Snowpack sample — Snodgrass Mountain, Crested Butte, Colorado (2/4/25, 12:06 PM MST)
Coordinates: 38.923, -106.968
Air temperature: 35 °F
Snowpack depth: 80 cm
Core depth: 30 cm
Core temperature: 35.6 °F
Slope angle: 14°, slope face: 78°
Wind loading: low
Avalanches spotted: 0
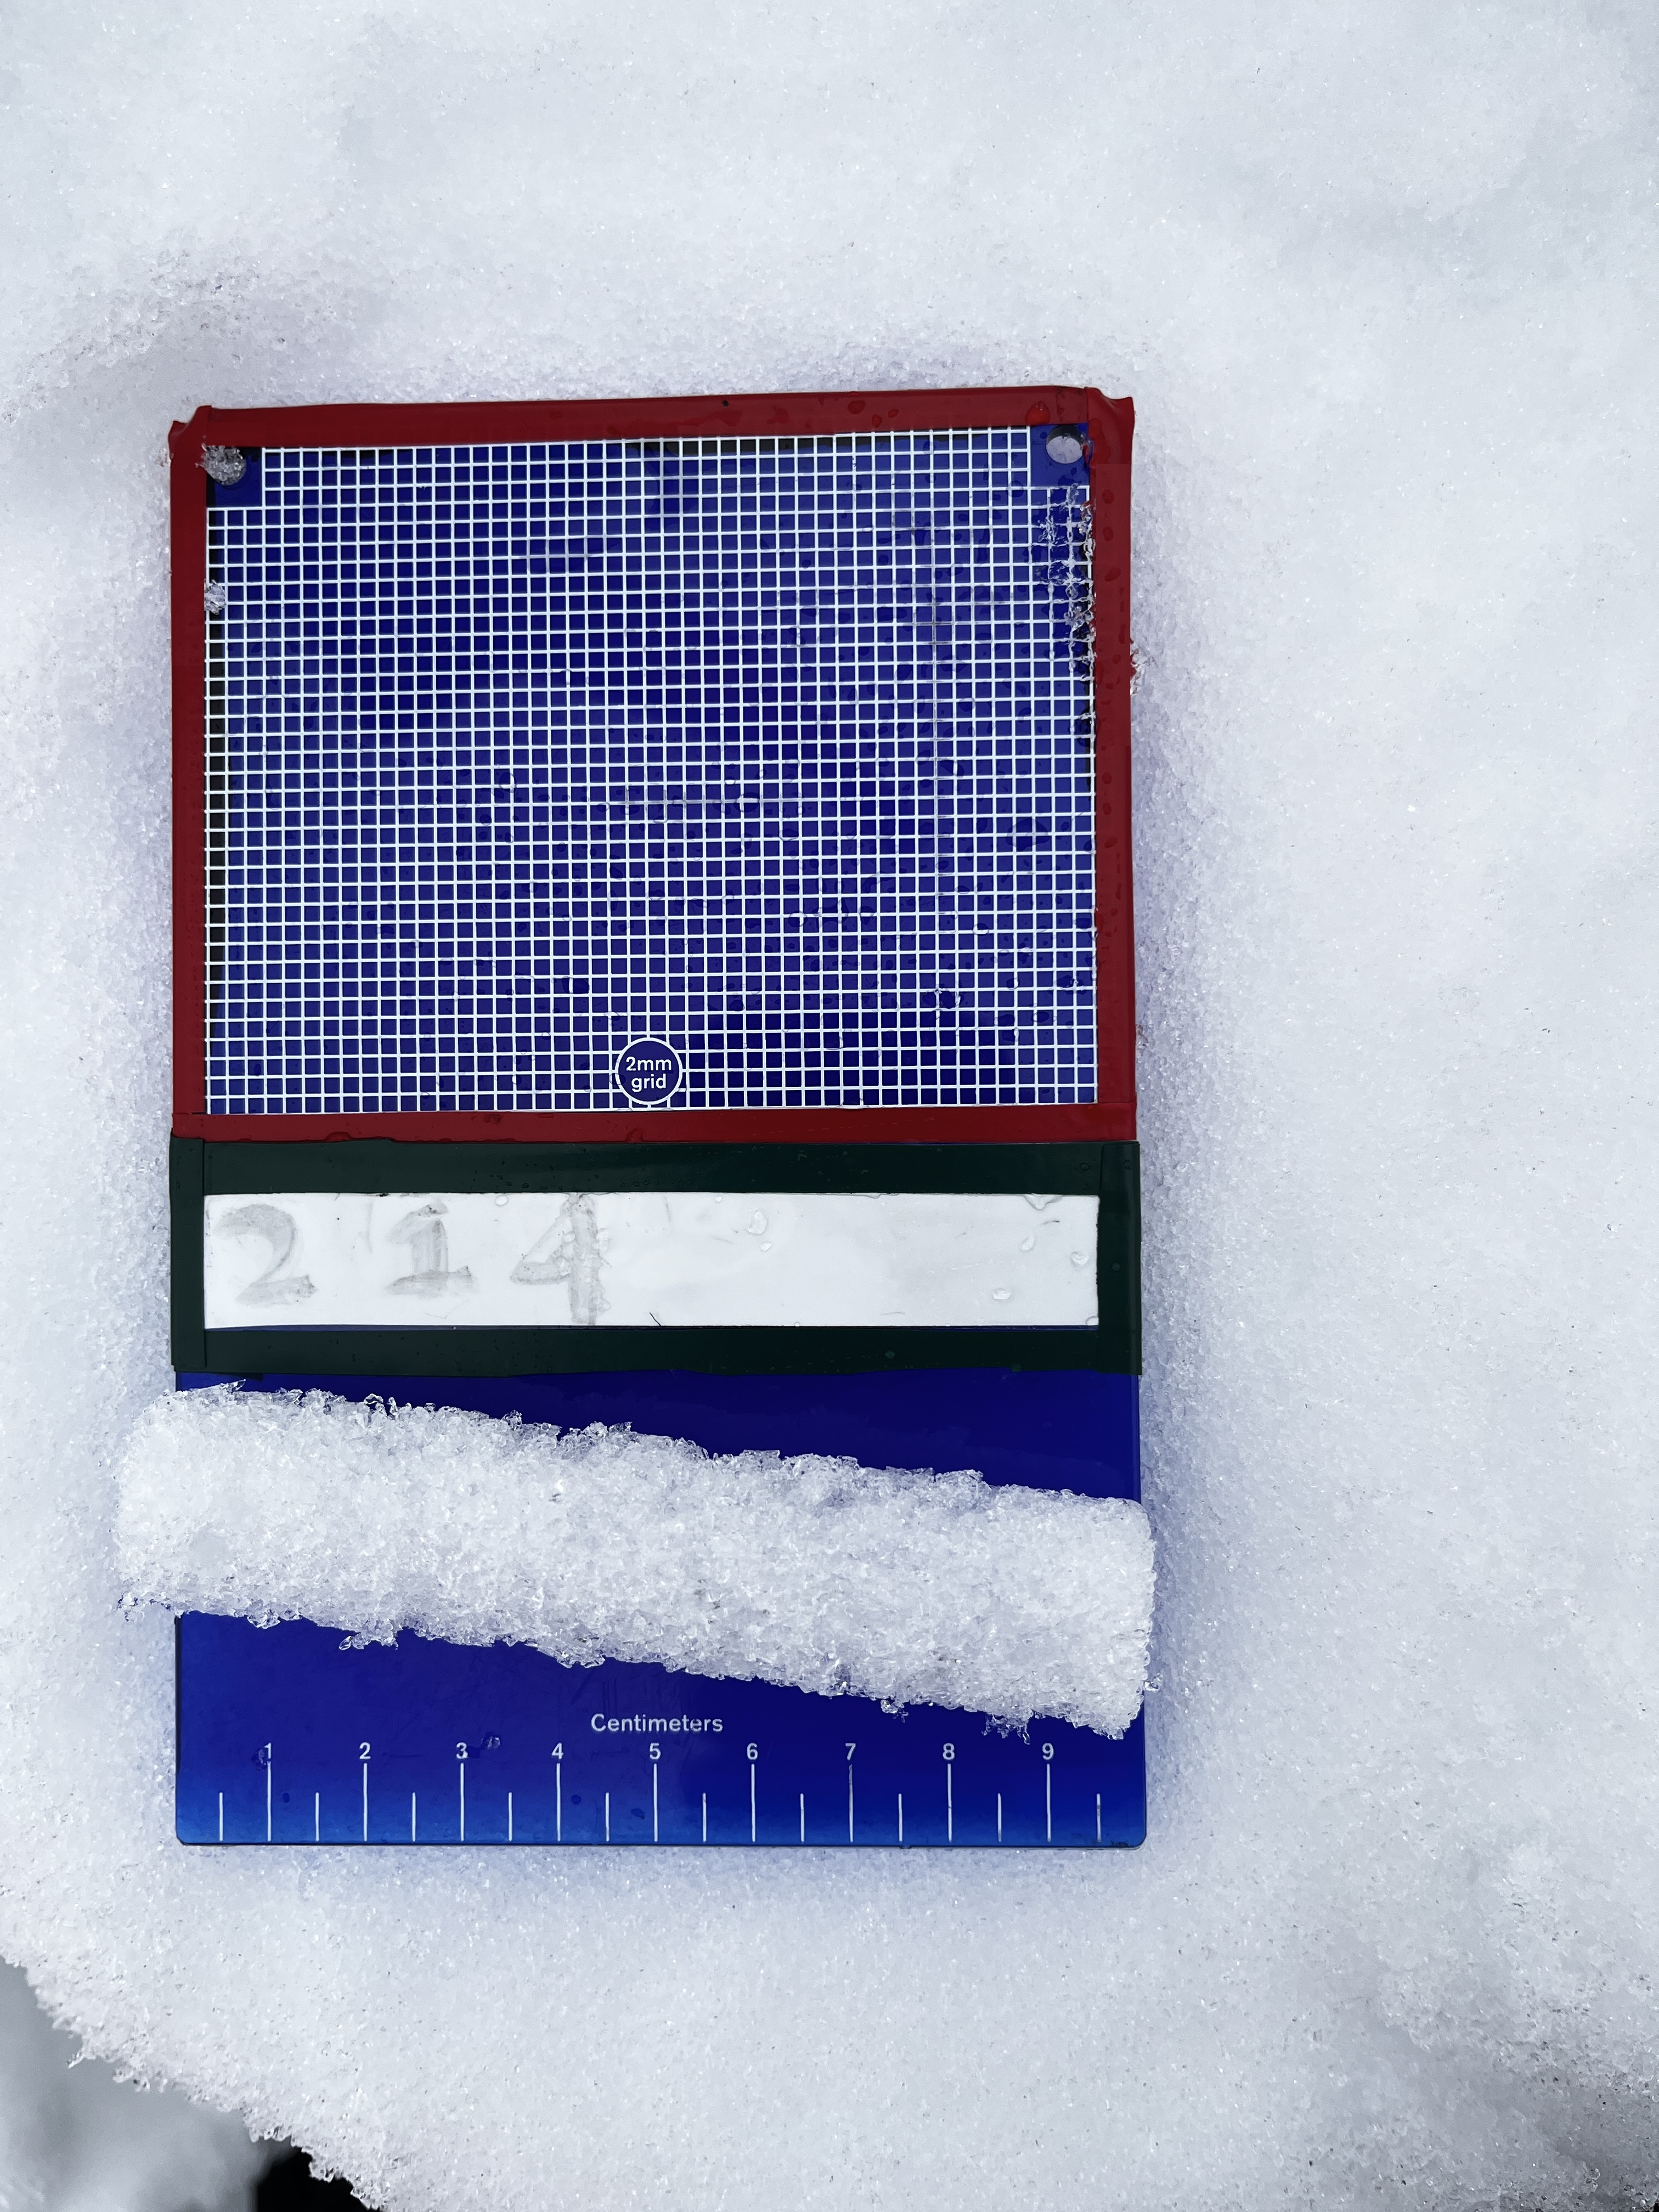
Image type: crystal_card
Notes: No avalanches nearby, unusually warm weather for the last month reported by residents, Collected 25 yards from treeline